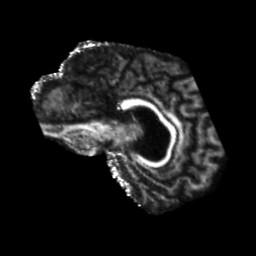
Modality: FA
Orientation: sagittal
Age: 56
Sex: male
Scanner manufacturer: siemens
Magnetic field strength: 3 T
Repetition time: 5.25 s
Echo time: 0.08 s